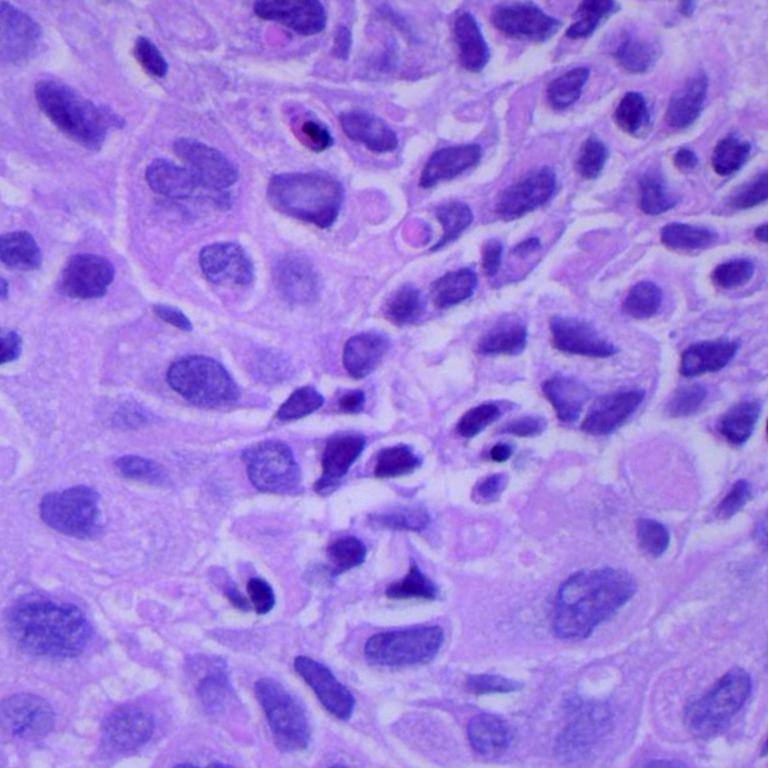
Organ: lung
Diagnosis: squamous carcinomas